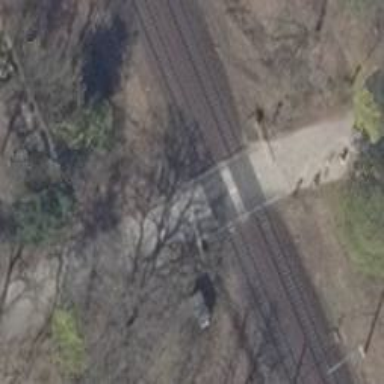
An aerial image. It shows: Railway level crossing.